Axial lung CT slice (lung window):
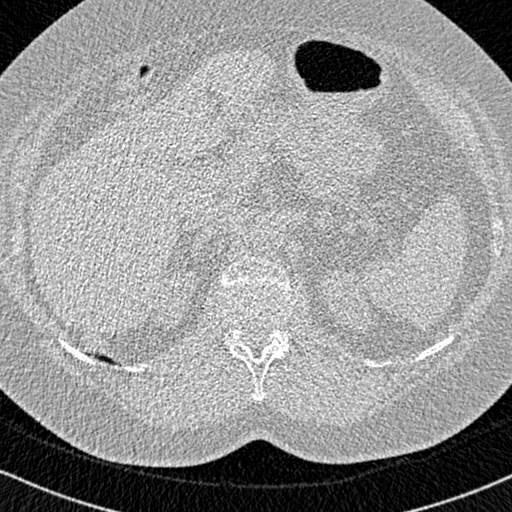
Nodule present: no